Question: Count the number of objects in the diagram.
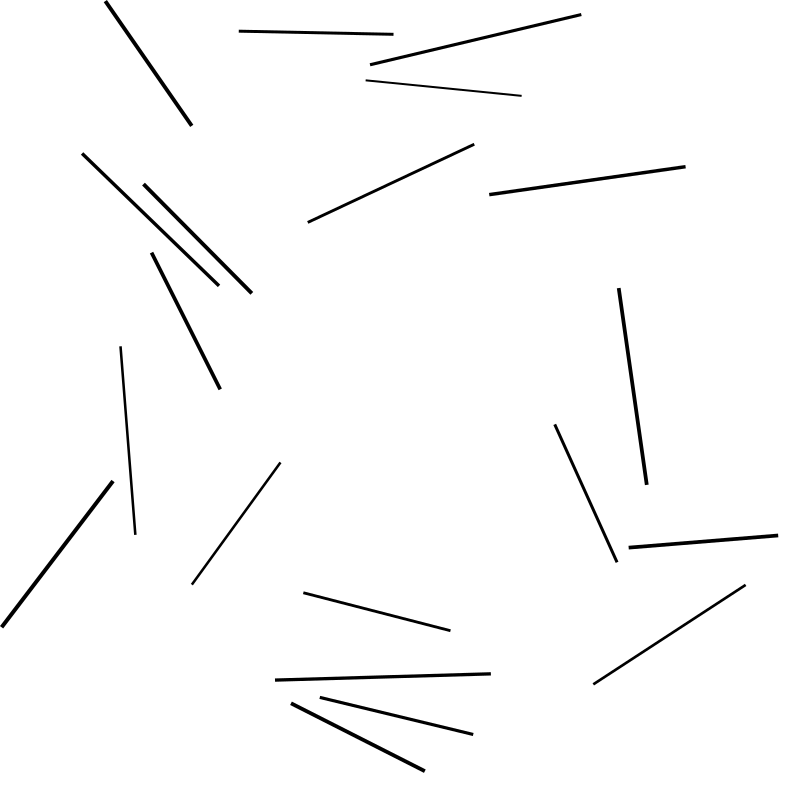
Answer: 20